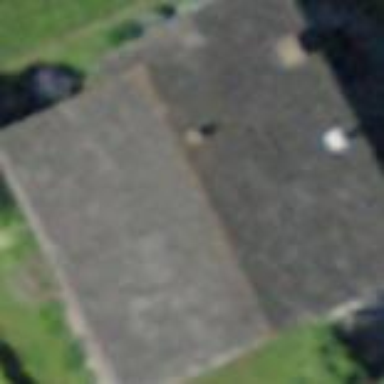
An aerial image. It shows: Simple and straightforward house.